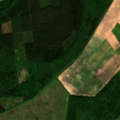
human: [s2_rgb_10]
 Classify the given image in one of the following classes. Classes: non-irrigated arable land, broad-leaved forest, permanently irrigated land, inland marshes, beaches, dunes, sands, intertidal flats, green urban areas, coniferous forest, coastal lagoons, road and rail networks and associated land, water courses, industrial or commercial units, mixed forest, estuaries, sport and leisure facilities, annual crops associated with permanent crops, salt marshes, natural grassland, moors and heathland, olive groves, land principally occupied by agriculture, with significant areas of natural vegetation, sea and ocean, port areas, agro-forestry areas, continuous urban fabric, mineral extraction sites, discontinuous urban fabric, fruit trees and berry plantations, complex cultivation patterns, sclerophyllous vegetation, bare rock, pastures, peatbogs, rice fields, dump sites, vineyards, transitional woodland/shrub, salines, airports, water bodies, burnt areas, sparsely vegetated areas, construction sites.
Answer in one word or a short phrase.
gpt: non-irrigated arable land, fruit trees and berry plantations, land principally occupied by agriculture, with significant areas of natural vegetation, broad-leaved forest, coniferous forest, mixed forest